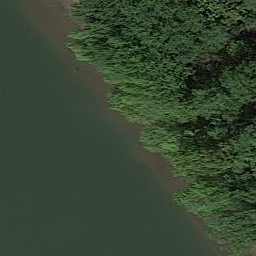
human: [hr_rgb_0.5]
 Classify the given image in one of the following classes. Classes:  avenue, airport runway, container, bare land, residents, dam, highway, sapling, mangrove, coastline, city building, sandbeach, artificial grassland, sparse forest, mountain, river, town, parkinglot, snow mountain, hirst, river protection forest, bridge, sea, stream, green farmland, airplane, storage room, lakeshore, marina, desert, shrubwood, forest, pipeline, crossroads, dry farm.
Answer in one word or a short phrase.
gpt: river protection forest